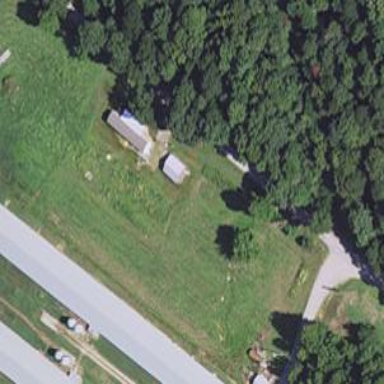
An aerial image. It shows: Farm auxiliary building.